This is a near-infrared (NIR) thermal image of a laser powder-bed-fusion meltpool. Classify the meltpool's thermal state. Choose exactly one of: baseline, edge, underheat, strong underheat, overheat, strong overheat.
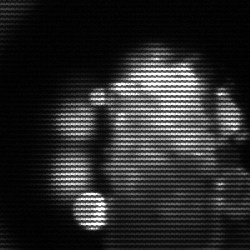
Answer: strong underheat